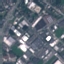
Land use / land cover class: Industrial